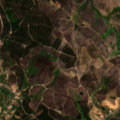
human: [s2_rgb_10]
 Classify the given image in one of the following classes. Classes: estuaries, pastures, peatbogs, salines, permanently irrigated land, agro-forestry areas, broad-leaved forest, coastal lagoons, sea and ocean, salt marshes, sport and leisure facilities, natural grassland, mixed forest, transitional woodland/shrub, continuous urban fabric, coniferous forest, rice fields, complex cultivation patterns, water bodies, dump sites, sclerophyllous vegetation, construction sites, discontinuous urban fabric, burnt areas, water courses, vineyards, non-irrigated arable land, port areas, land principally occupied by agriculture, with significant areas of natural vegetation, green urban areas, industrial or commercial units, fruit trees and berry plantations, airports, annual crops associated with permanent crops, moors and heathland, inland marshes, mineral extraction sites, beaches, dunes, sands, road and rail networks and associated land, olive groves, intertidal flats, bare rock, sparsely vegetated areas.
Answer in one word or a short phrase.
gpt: complex cultivation patterns, land principally occupied by agriculture, with significant areas of natural vegetation, coniferous forest, transitional woodland/shrub